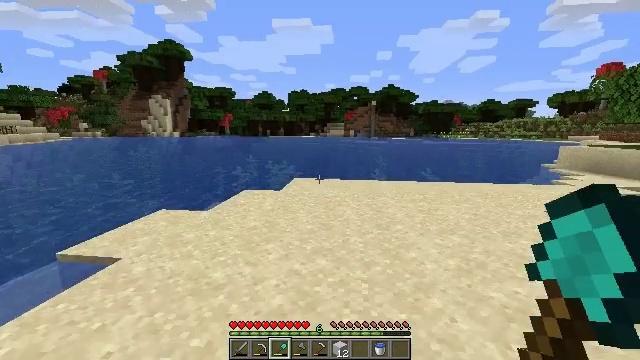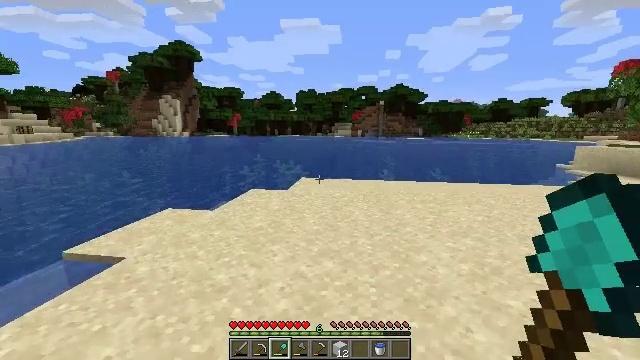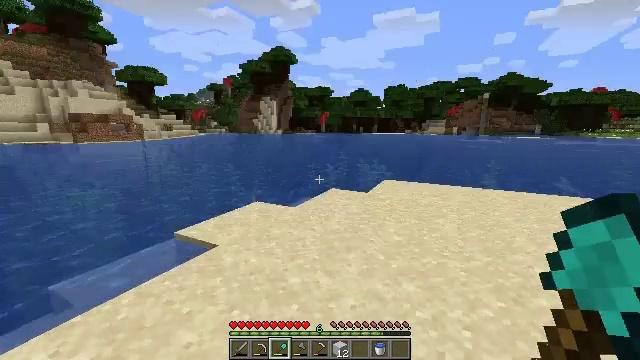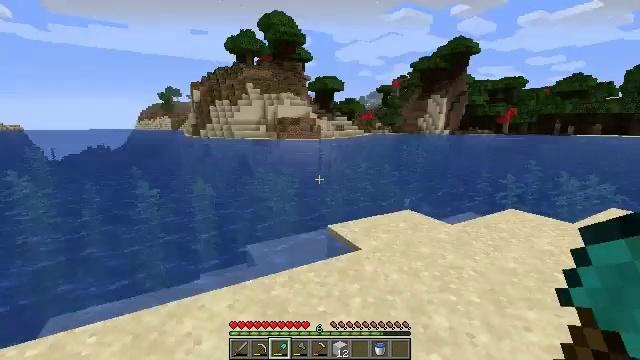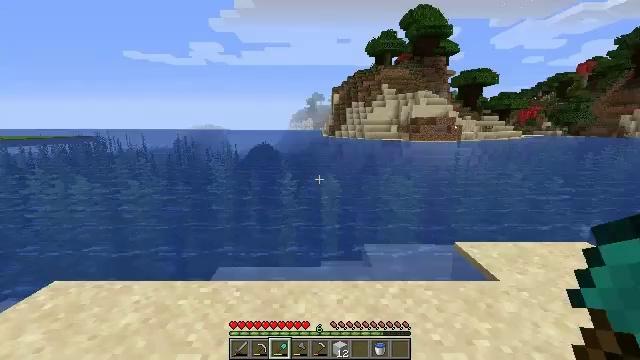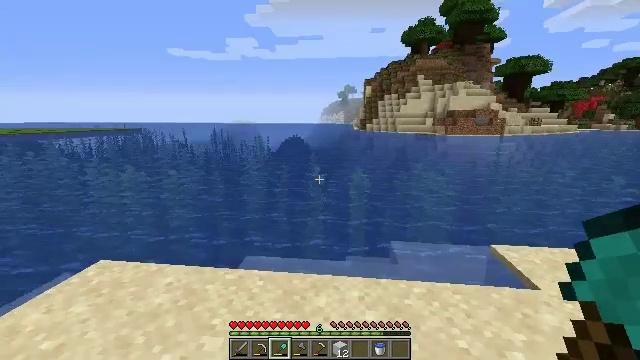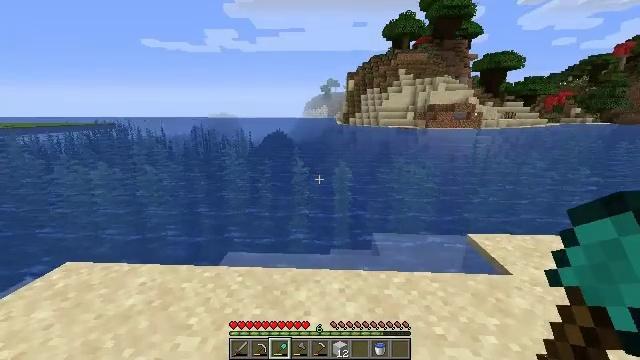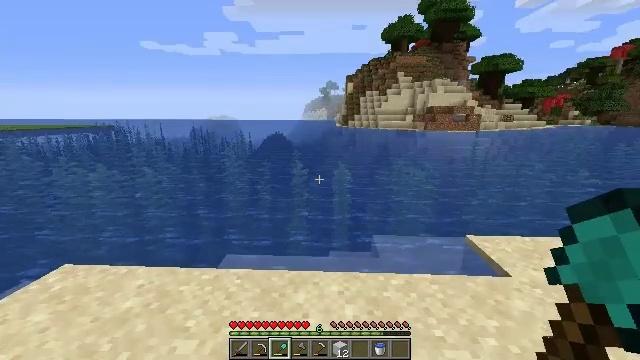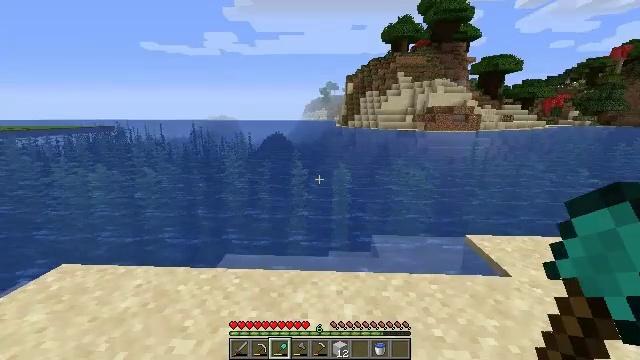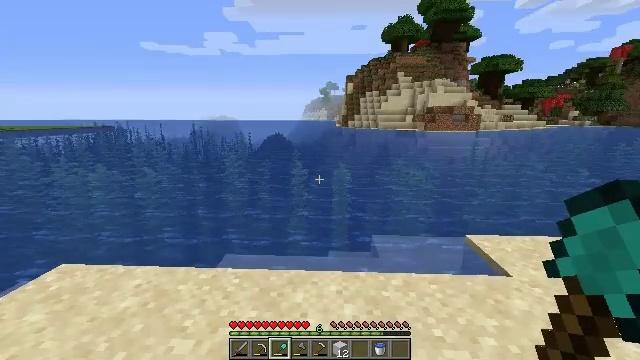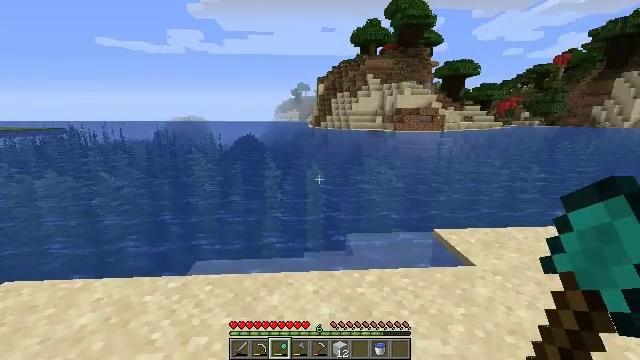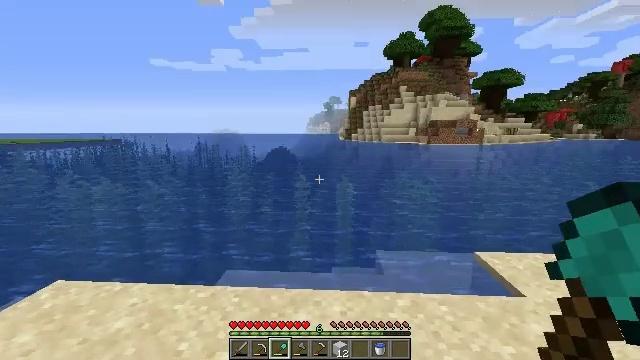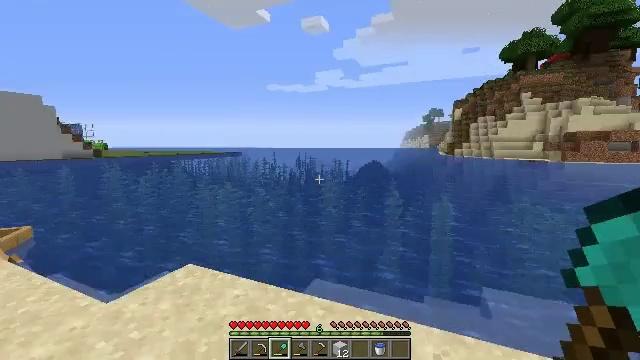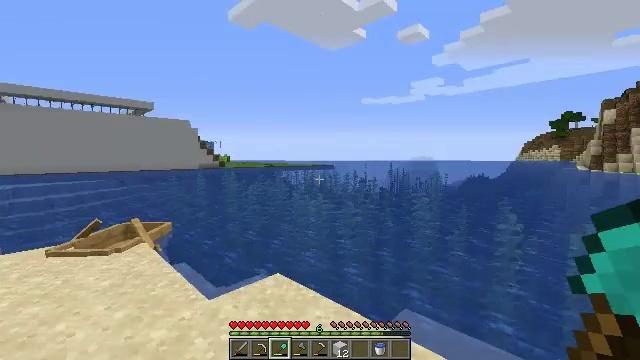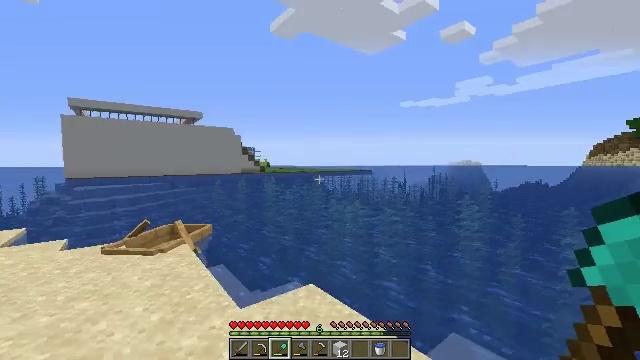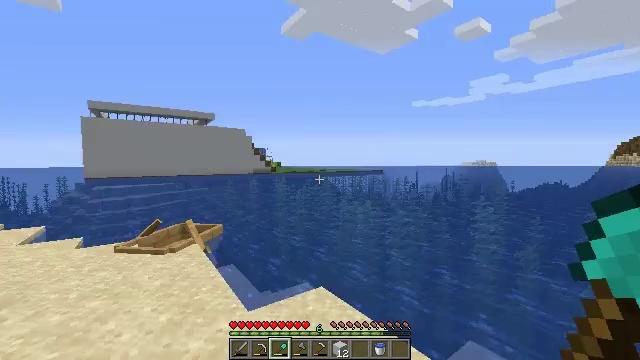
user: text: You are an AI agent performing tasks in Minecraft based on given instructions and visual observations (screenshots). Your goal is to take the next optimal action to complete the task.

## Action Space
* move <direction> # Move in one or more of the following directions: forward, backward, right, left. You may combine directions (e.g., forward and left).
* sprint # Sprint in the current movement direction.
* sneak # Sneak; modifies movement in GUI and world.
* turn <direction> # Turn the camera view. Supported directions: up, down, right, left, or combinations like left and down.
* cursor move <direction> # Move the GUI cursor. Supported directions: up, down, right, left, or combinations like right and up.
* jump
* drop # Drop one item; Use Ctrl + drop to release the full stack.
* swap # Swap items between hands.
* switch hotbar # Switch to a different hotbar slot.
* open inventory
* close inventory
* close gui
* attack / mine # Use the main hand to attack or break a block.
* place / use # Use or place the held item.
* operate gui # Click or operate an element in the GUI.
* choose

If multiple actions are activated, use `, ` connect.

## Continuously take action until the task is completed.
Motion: motion action
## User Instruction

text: drop white concrete
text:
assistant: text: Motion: move forward, turn left
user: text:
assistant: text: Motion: move forward, turn left
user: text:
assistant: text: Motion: move forward, turn left
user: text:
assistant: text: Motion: turn left
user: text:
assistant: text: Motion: turn left and down
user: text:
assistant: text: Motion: turn right and down
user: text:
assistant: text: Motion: no_op
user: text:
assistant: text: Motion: no_op
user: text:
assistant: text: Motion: no_op
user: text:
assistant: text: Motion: turn right
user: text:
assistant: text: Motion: move forward, turn left and up
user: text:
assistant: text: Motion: move forward, turn left and up
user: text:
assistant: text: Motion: move forward, turn left and up
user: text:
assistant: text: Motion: move forward, turn left and up
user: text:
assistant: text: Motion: move forward, turn left
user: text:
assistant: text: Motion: move forward
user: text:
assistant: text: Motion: move forward, turn left
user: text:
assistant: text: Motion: move forward, turn left
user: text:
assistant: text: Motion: move forward, turn left
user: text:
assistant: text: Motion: move forward, turn left
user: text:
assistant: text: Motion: move forward
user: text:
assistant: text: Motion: move forward, turn left and down
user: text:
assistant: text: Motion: move forward, turn down
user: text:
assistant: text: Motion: move forward and move left, turn down
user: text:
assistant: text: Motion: move forward and move left, turn left
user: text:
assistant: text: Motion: move forward and move left
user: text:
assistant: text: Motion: move forward and move left
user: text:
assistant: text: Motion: move forward and move left
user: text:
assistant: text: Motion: move forward and move left
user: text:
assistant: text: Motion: move forward and move left, turn right and down